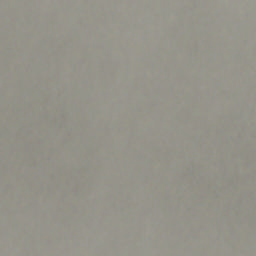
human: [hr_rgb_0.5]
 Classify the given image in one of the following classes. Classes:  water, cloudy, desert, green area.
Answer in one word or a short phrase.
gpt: cloudy